Question:
I was running the instrument on device not on simulator.
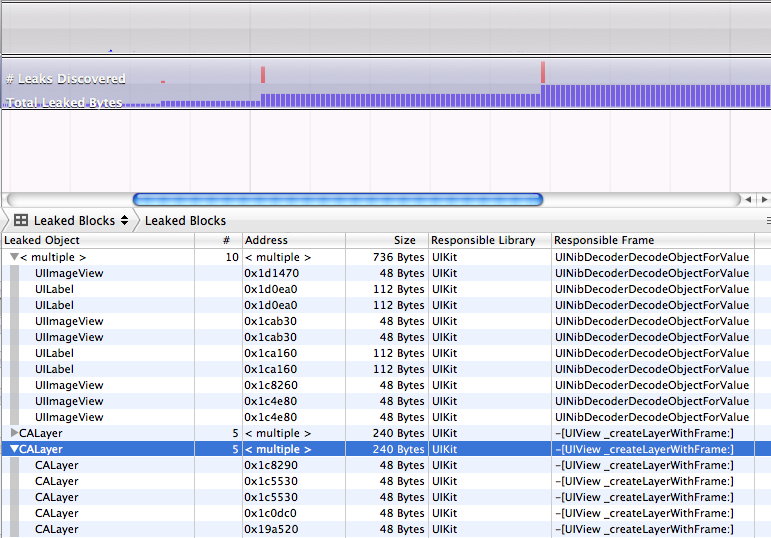
Answer: Click on the placed on the 2nd number from left.
It will show you how many times the particular object was 'alloc', 'retain' and 'released'
Also it will point the class in which you are retaining or allocating the object.
Double click the leaked object, it will take you to the leaking line number of your class.
Hope it helps.. :)